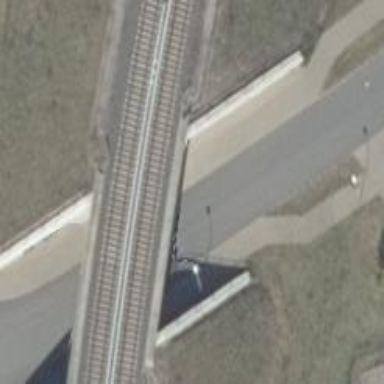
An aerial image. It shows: Bridge for the electrified light rail.